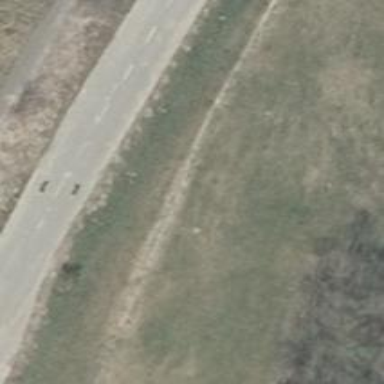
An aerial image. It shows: Grassy path.